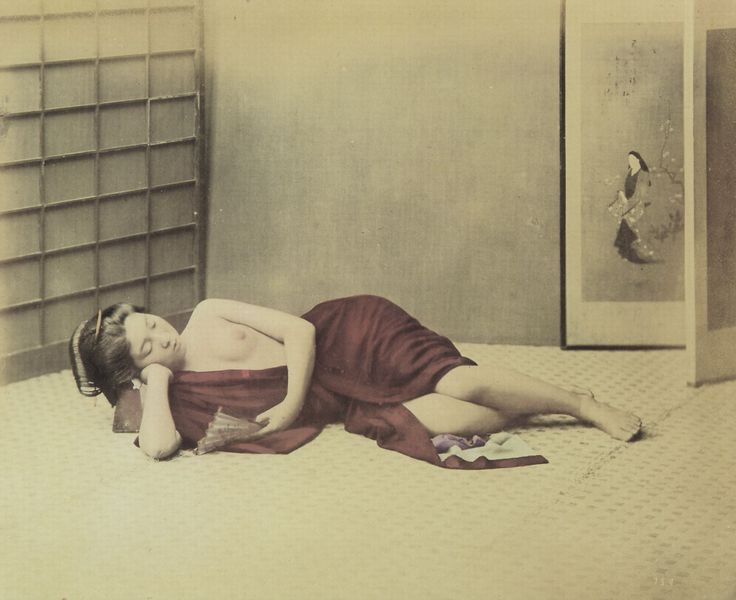
Titel: Schlafende Frau auf der Bastmatte
Künstler: Raimond Baron von Stillfried
Standort: Hamburg
Institution: Sammlung Rainer Fabian
Schlagwörter: akt, baum, fuß, gemälde, hand, körper, nackt, schatten, schlaf, umhang, mädchen, ocker, brust, busen, fenster, frau, frisur, grau, kleid, raum, schwarz, stützen, tür, zimmer, blüten, haus, rot, tuch, fächer, teppich, wand, arm, arme, augen, gesicht, bild, bildnis, hände, innenraum, gitter, boden, gewand, haare, pose, decke, beine, füße, holzschnitt, japan, sommer, fotos, papier, liegen, ruhen, schlafen, schlafend, schlafende, fußboden, kamm, lila, violett, tapete, paravent, japonismus, kammer, nadel, faltenwurf, halbakt, hochsteckfrisur, chinesin, japanerin, japanisch, liegend, entblösst, lider, collage, foto, fotografie, wände, haarspange, haarknoten, barfuß, sex, liegende, asien, geisha, asiatisch, koloriert, litographie, photo, ostasien, china, quadrate, hüfte, müde, fotographie, haarnadel, coloriert, gefärbt, trennwand, nickerchen, kimono, fernost, sari, asiatin, reispapier, gaisha, tatami, entblößte brust